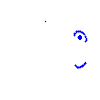
Particle: kaon